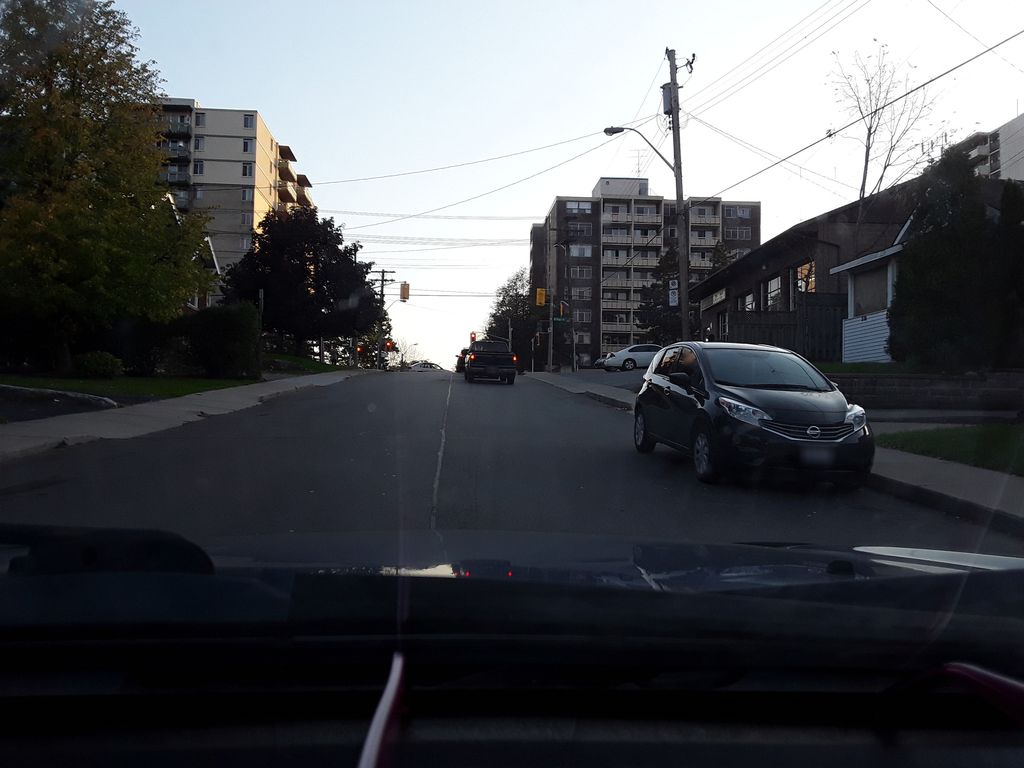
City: hamilton